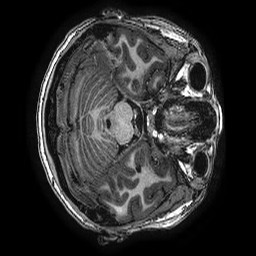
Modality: T1w
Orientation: axial
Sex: female
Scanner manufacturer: ge
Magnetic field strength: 3 T
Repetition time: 0.007644 s
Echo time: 0.003468 s